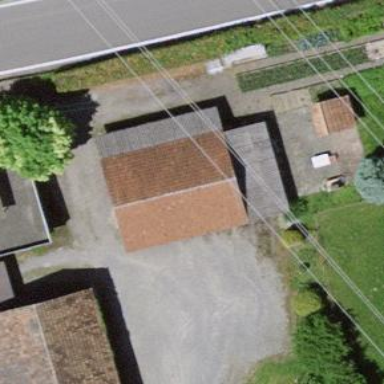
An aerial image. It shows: Garage.